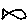
Label: fish